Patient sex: F
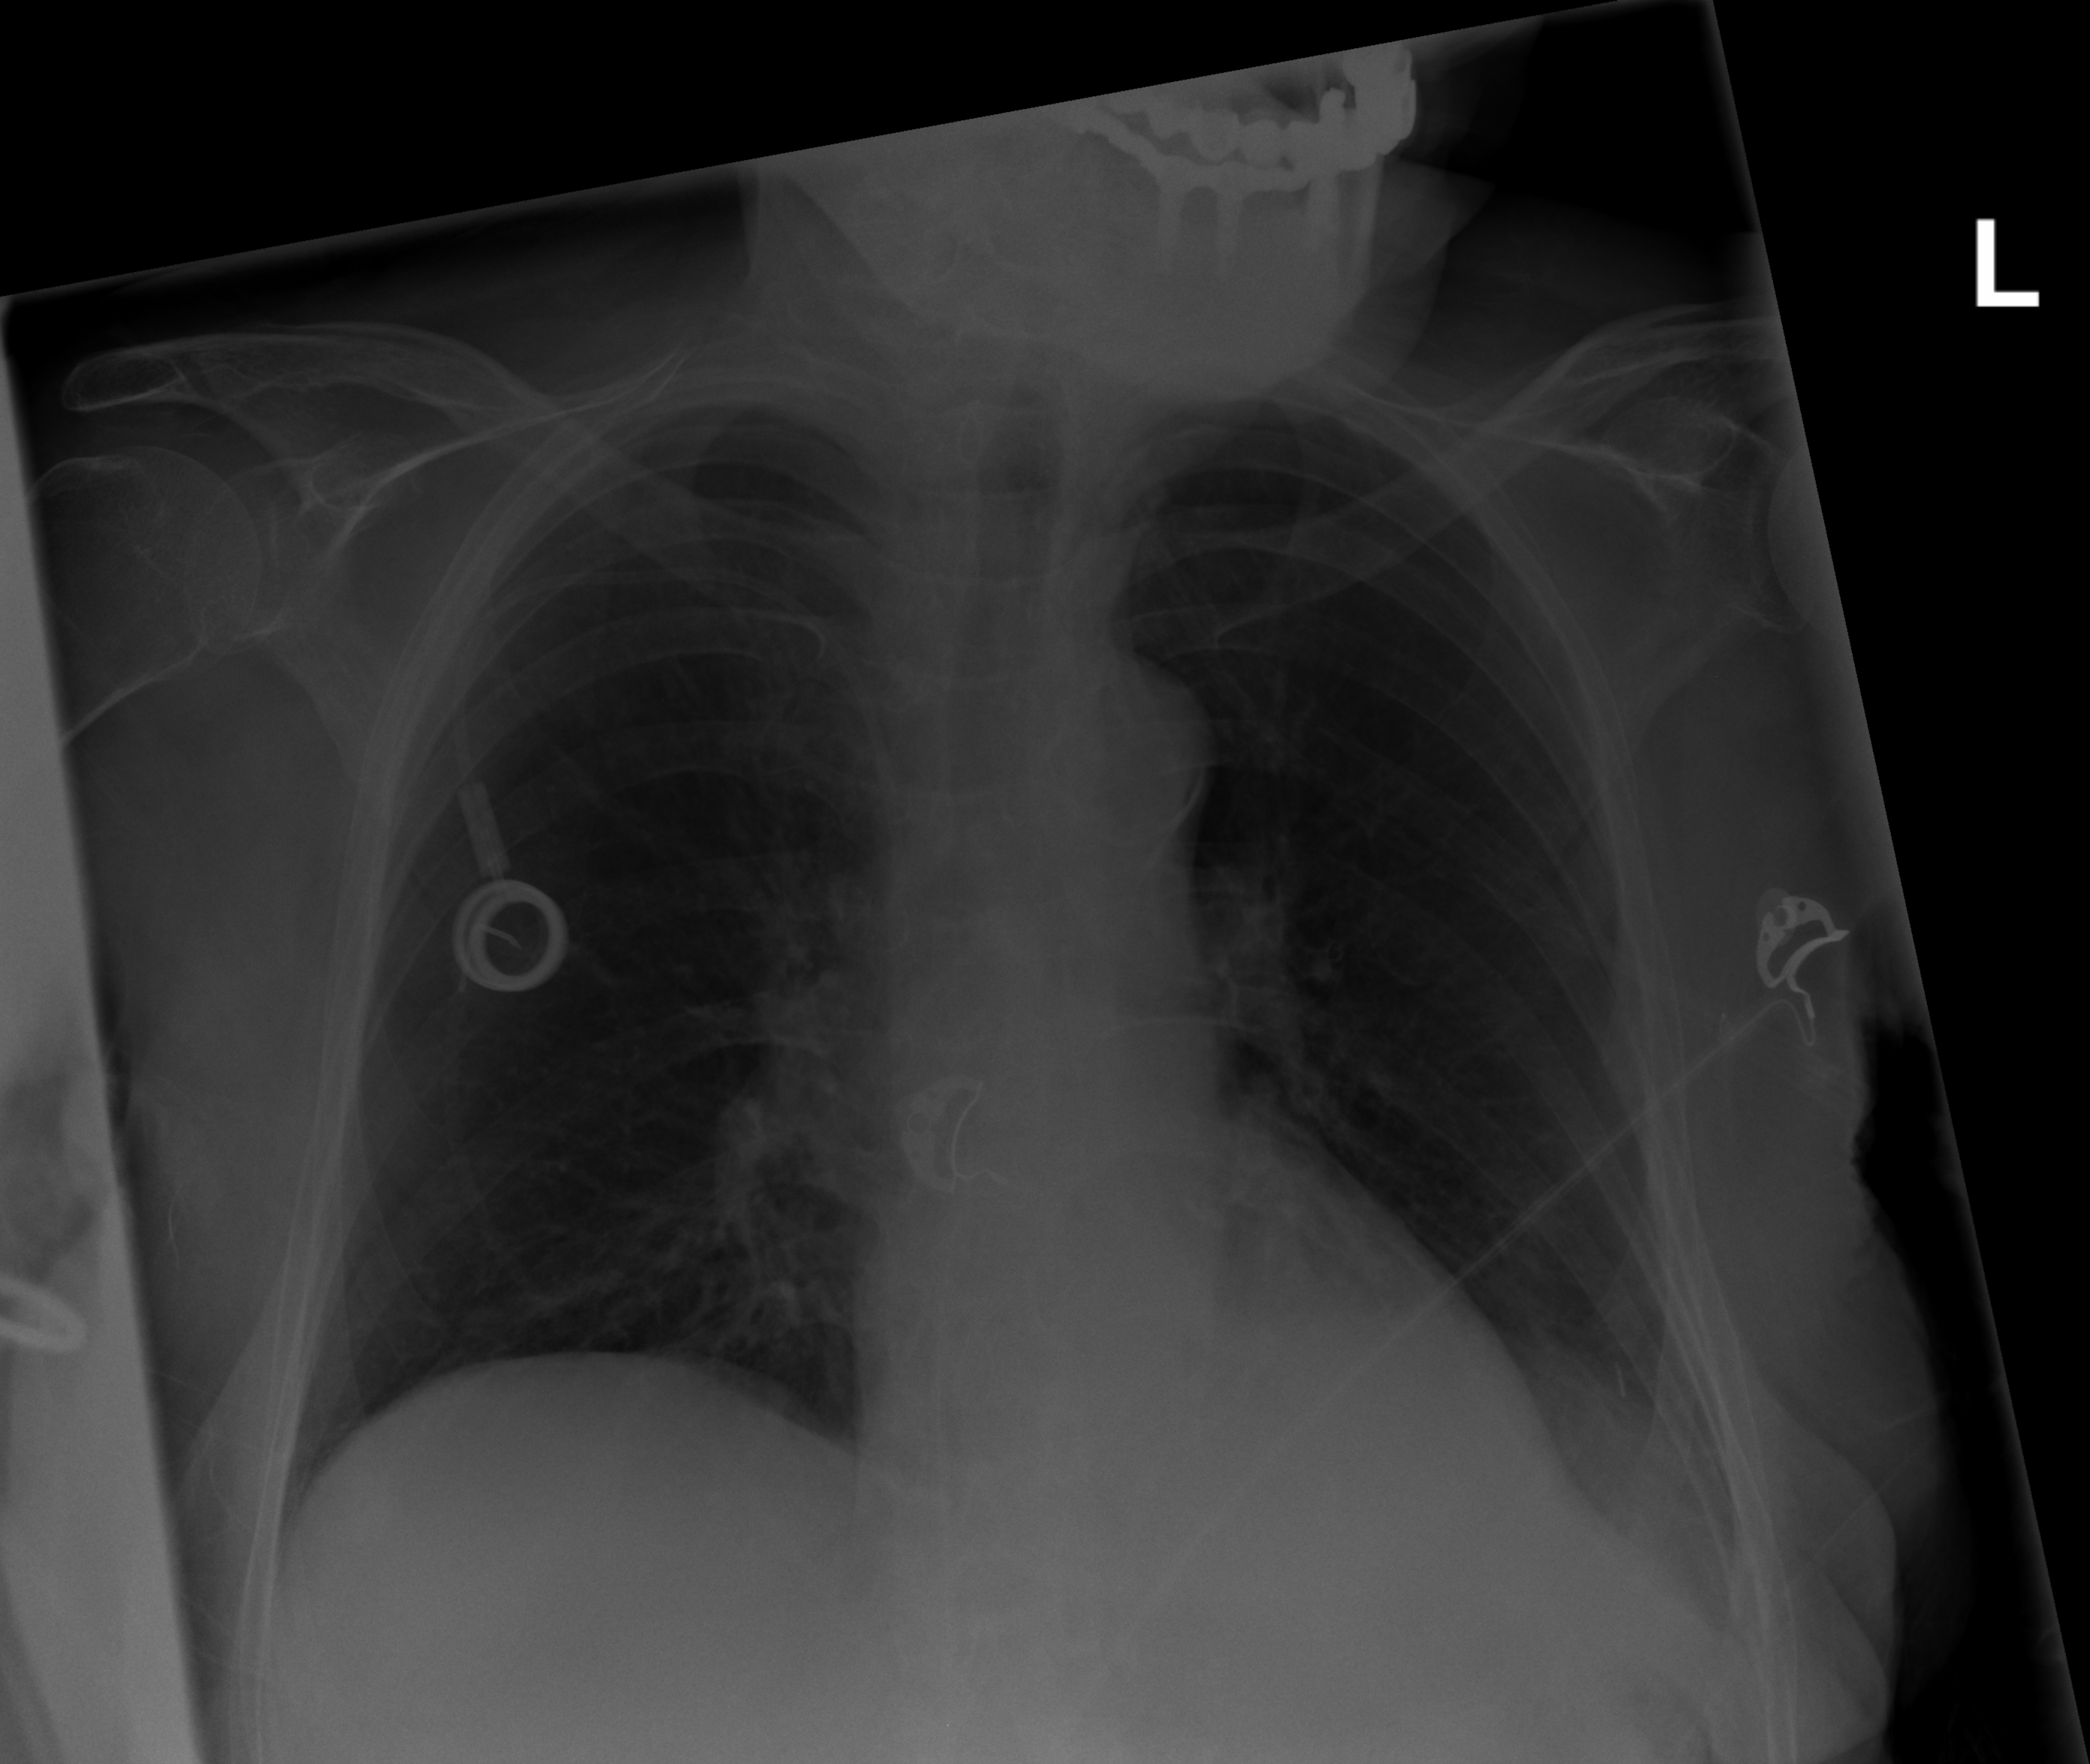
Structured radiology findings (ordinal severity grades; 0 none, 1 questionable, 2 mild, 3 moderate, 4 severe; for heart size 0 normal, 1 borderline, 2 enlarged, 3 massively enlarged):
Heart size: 0
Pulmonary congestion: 0
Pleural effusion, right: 0
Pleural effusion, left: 1
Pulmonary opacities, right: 0
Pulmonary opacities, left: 0
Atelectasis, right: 0
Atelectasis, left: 2